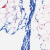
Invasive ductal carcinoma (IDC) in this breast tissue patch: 0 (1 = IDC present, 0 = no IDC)